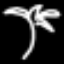
Label: palm tree